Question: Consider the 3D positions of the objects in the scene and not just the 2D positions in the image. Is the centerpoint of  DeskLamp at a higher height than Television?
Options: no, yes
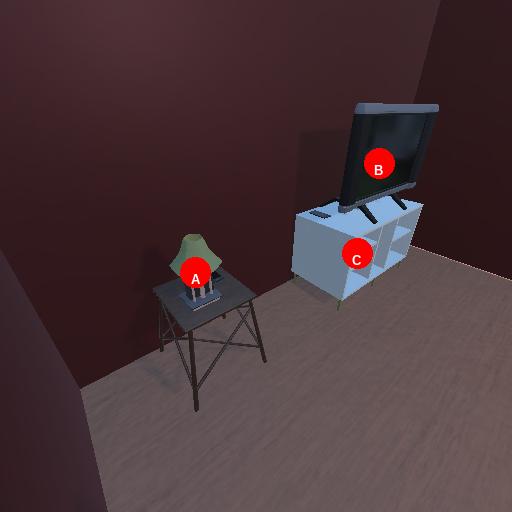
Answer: no